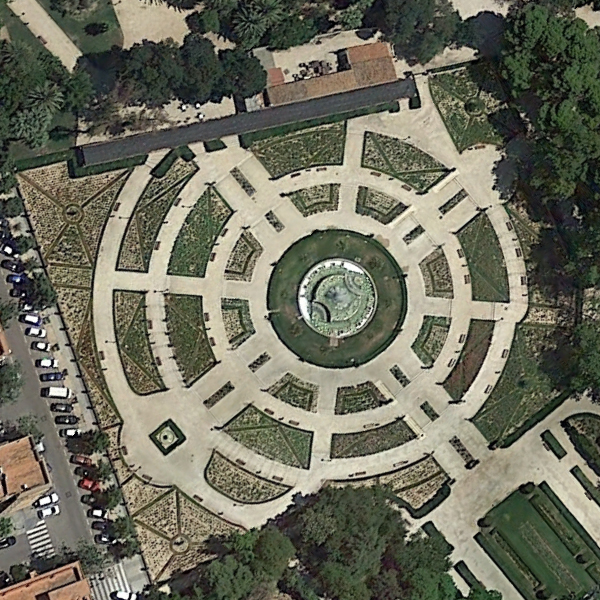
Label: Square